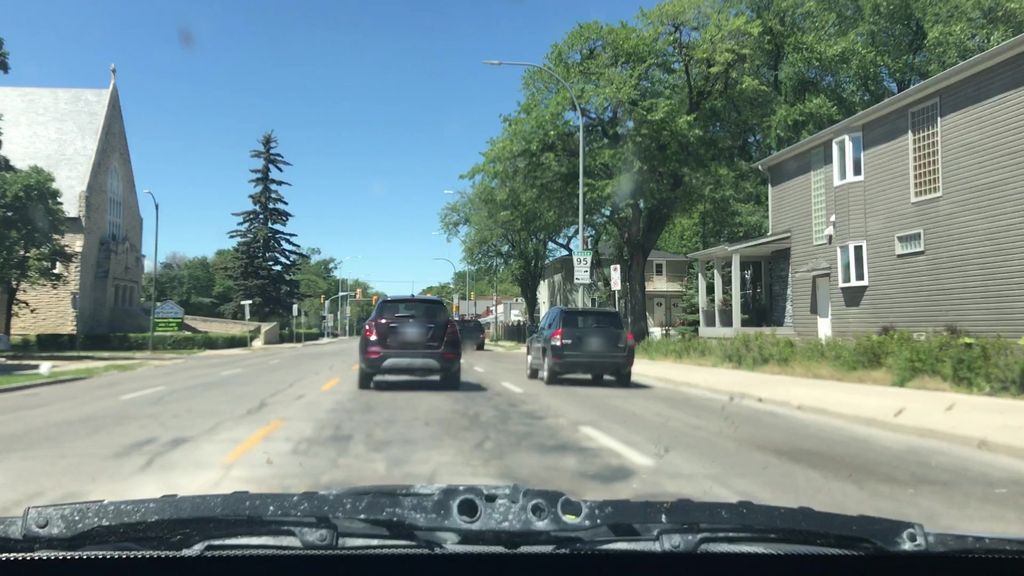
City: winnipeg